Aerial crown-view tile of a tropical tree (Barro Colorado Island, Panama), acquired 20241216:
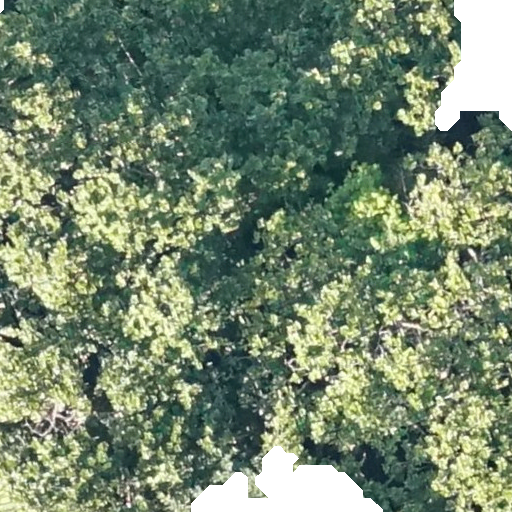
Species: Anacardium excelsum
GBIF accepted scientific name: Anacardium excelsum
Crown area: 519.562 m²